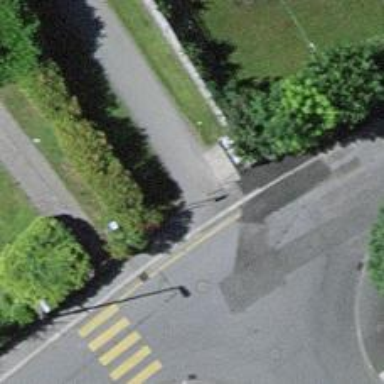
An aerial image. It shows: Bollard.